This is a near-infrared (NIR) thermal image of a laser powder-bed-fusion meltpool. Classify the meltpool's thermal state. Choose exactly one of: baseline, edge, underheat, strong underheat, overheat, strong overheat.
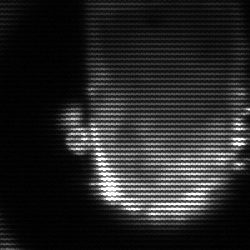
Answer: baseline